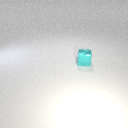
small cyan metal cube